Interaction volume radius: 5 \u00c5
Interaction volume height: 25 \u00c5
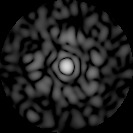
Disorder parameter: 0.9018